Question: I have a web page with the following line:
'''
<link rel="stylesheet" type="text/css" href="stylesheets/toolbar.css"/>
'''
From time to time I see a problem that I can't properly reproduce. One of the resources sometimes never loads. Sometimes it is a JavaScript file, sometimes a CSS file like on the screenshot below. I have this default application setup:
'''
app.use(logger('dev'));
app.use(bodyParser.json({limit: '50mb'}));
app.use(bodyParser.urlencoded({extended: false}));
app.use(cookieParser());
app.use(express.static(path.join(__dirname, 'public')));
app.use('/', routes);
'''

The logs look as if the CSS file has been loaded:
'''
GET /javascripts/viewport.js - - ms - 11021
GET /stylesheets/toolbar.css - - ms - -
GET /javascripts/run.js 200 13.679 ms - 6035
'''
A page reload "solves" the problem, but I want it to be stable!
I use this command to run Node.js:
'''
"C:\Program Files
odejs
ode.exe" -v v0.10.26
'''
I observe this within Firebug's panel. How can I solve this problem?
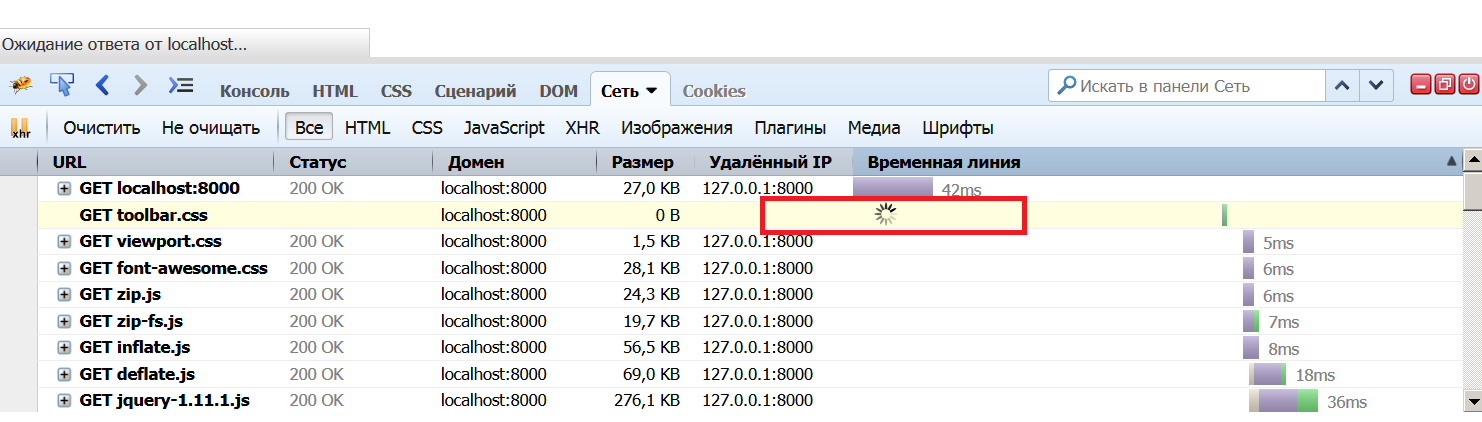
Answer: Upgrade from express 4.9.8 -> 4.12.3 seems to resolve the issue, at least i haven't observed the problem ever. No other changes were made.